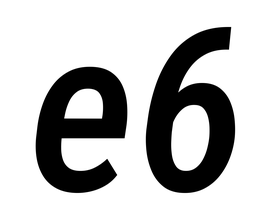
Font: Roboto-Italic_Condensed_Medium_Italic